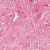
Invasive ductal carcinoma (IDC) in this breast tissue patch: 0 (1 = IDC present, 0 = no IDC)